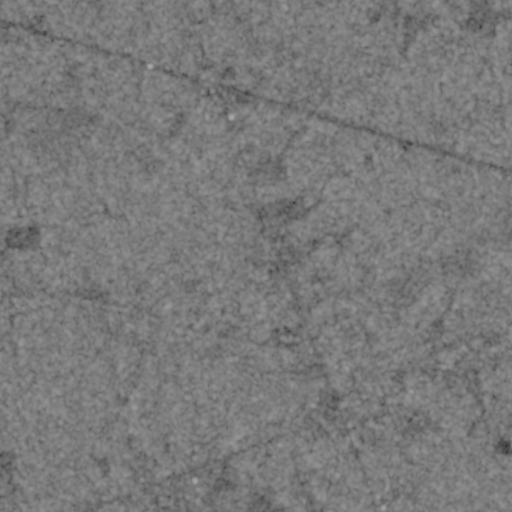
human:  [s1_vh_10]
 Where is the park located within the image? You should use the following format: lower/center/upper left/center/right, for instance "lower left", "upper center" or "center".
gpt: The park is located in the lower center of the image.
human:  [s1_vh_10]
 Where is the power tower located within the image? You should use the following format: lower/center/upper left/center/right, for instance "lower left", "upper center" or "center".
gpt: There is no power tower in the image.

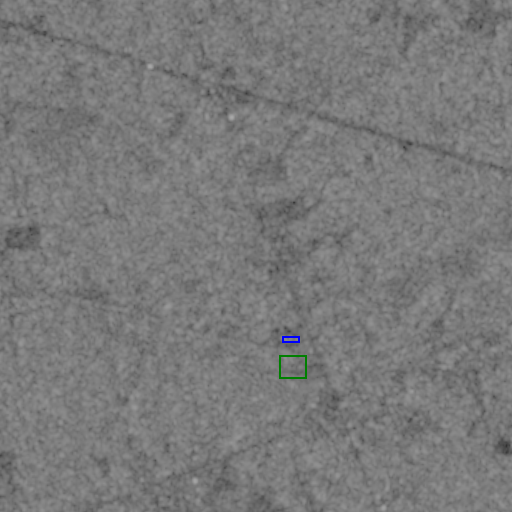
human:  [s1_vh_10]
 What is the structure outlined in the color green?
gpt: The structure outlined in green is a park.
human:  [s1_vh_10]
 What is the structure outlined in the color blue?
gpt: The structure outlined in blue is a building.
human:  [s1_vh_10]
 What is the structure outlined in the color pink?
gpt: There is no pink outline.